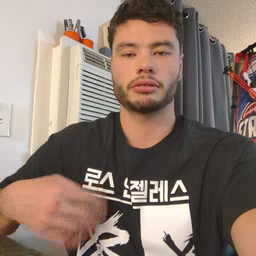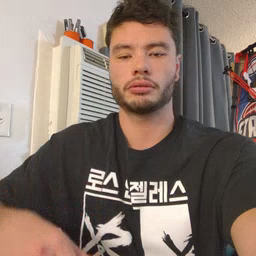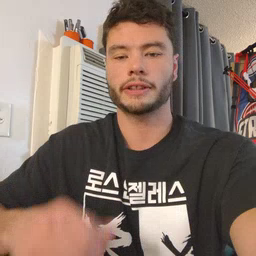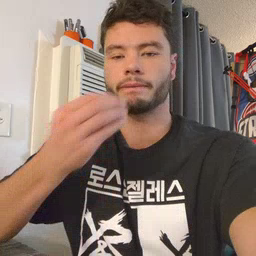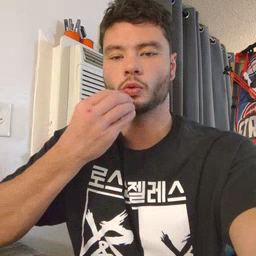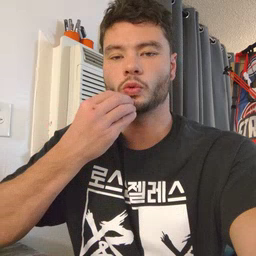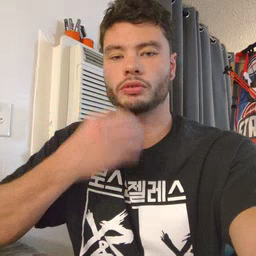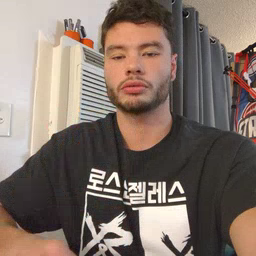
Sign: food